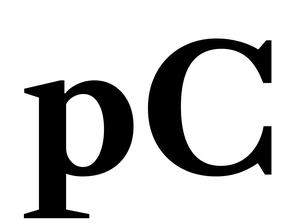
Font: LibreCaslonText_Bold